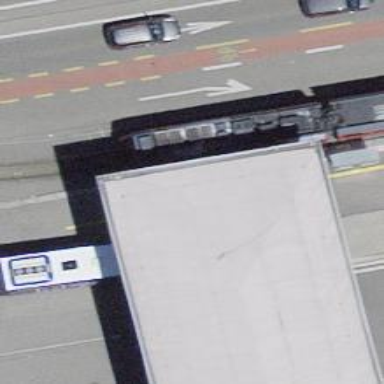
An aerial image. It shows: Stop for light rail public transport on the railway.